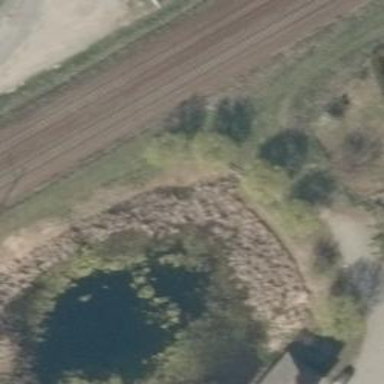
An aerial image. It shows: Pond filled with water used as emergency fire water pond.